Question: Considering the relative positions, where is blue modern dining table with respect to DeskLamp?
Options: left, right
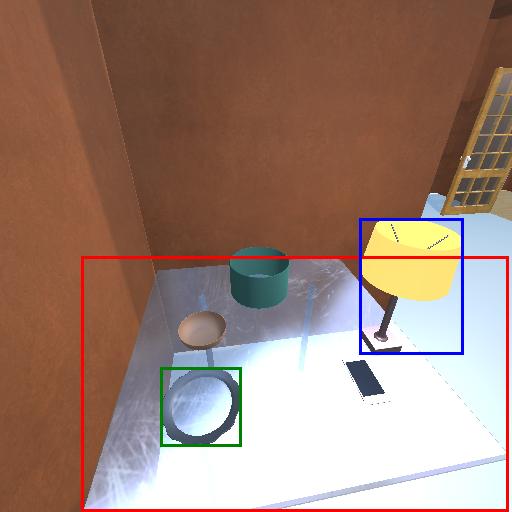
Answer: left